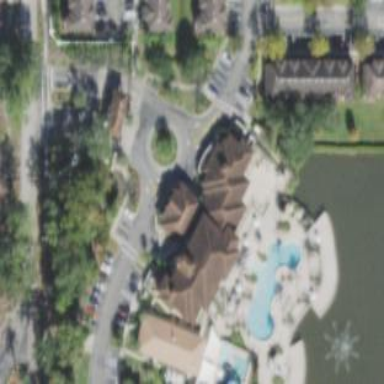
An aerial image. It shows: Hotel building.